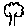
Label: tree